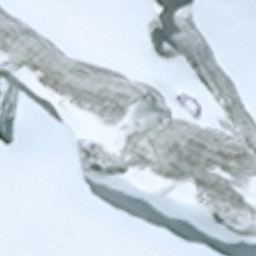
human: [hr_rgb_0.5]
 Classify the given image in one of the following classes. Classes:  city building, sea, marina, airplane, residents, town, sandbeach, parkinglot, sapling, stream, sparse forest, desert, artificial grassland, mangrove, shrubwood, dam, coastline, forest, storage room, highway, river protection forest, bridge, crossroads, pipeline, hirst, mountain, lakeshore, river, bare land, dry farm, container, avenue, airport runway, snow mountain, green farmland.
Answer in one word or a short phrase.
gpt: snow mountain